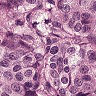
Metastatic tissue present: yes